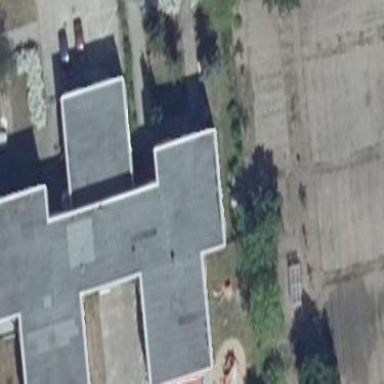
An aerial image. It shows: Kindergarten building.